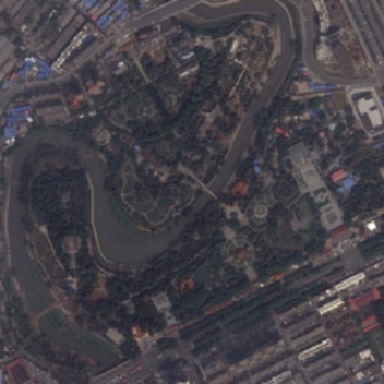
The river is across the park surrounded by dense houses .